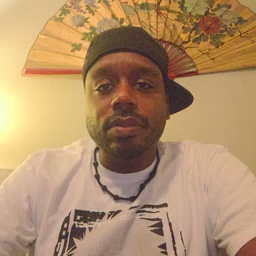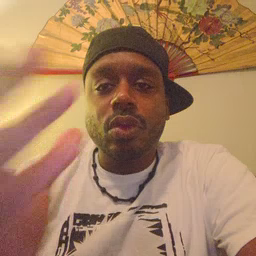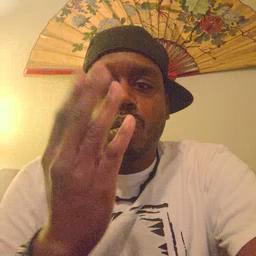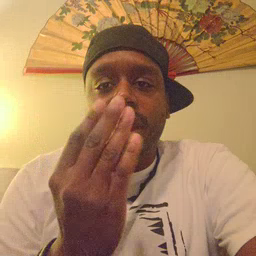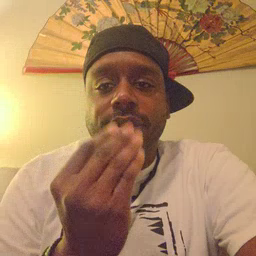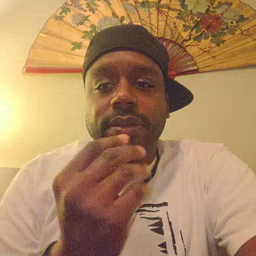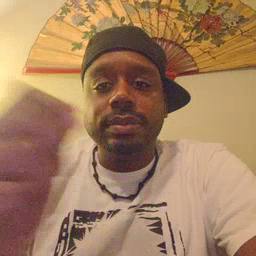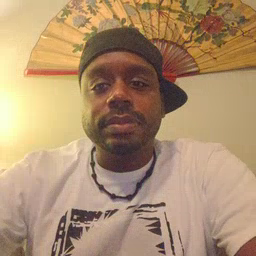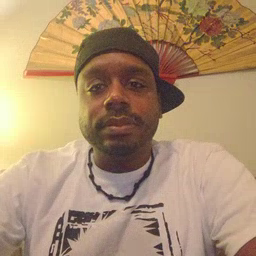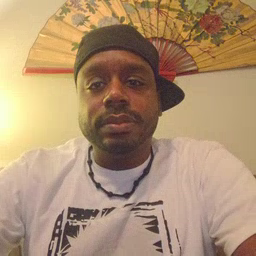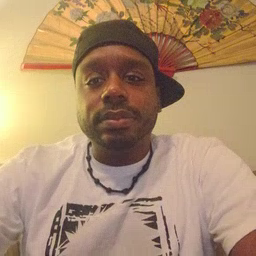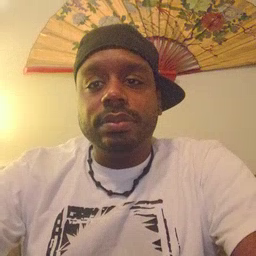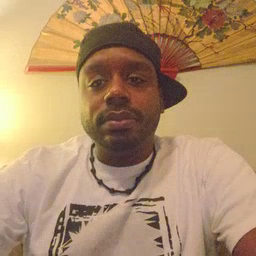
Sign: wet